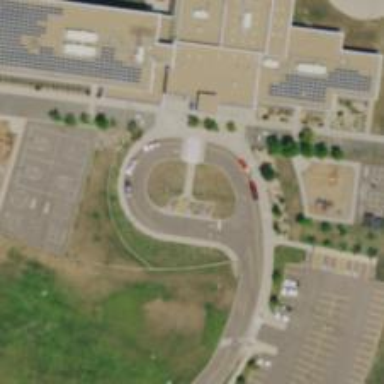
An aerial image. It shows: School.